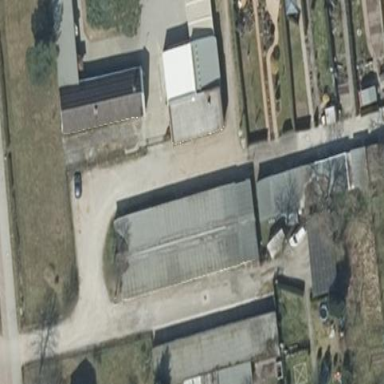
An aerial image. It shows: Group of garages.